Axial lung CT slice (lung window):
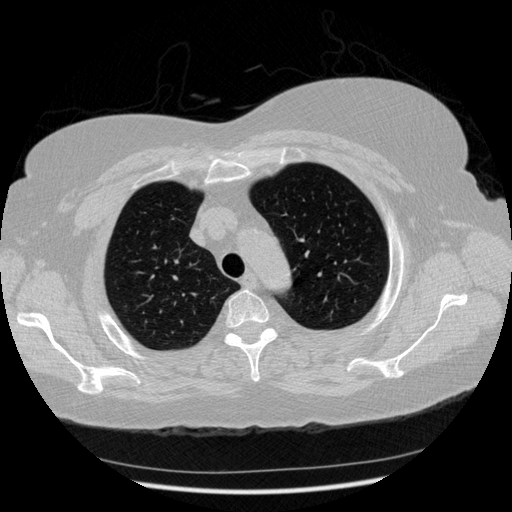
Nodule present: no